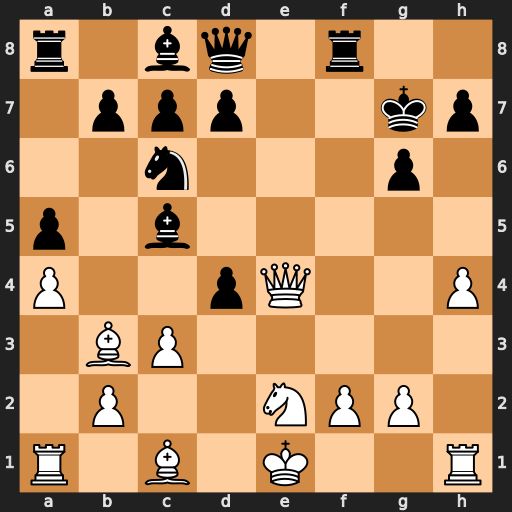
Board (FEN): r1bq1r2/1ppp2kp/2n3p1/p1b5/P2pQ2P/1BP5/1P2NPP1/R1B1K2R
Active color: w
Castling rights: KQ
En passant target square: -
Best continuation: h5 d5 Bh6+